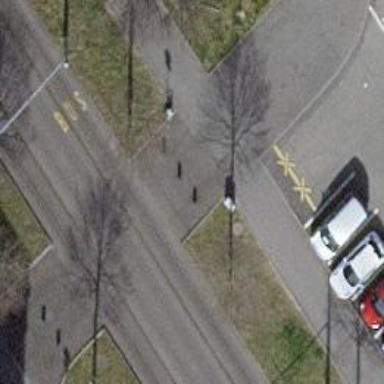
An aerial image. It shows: Bollard barrier.